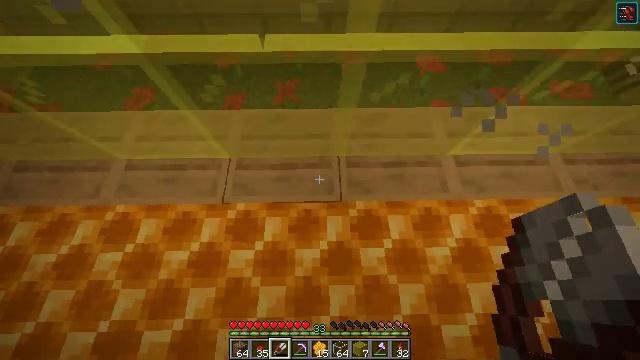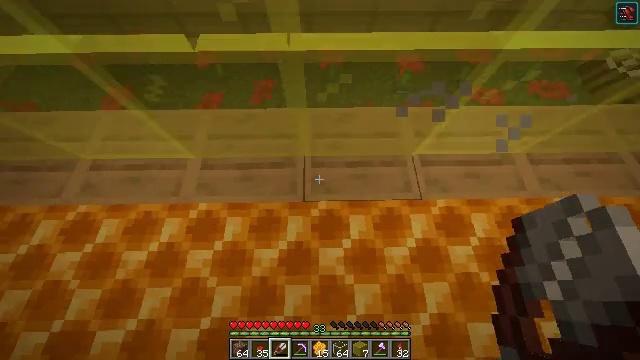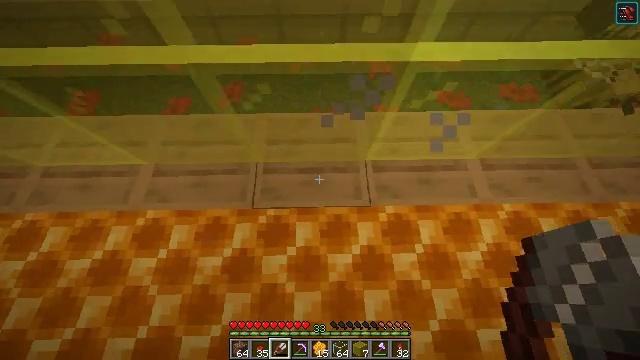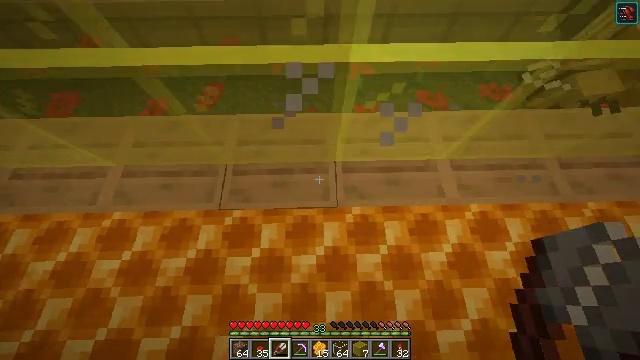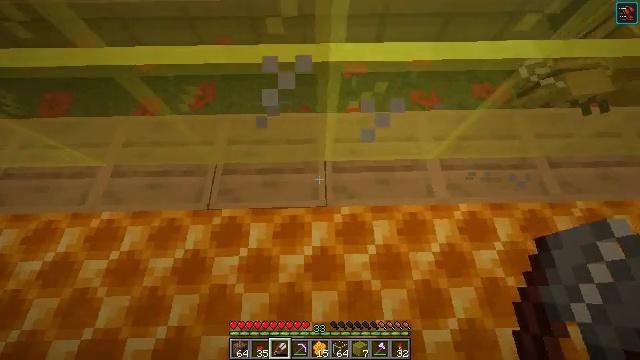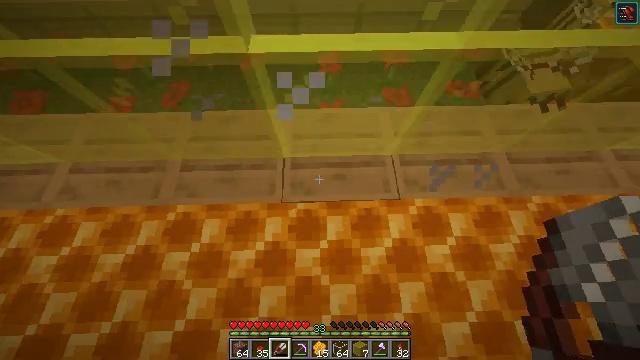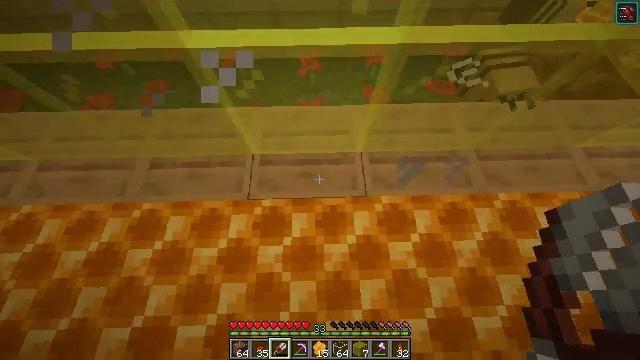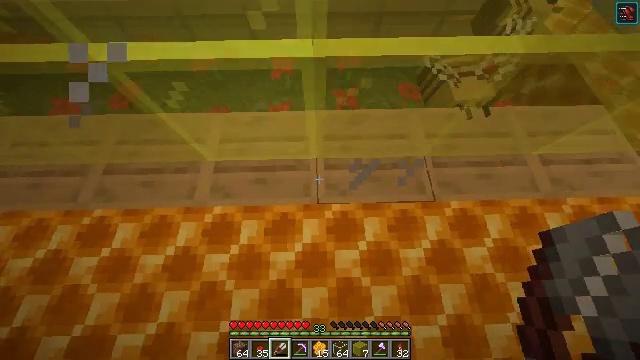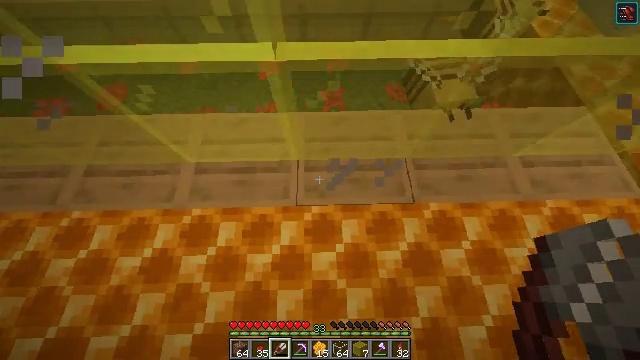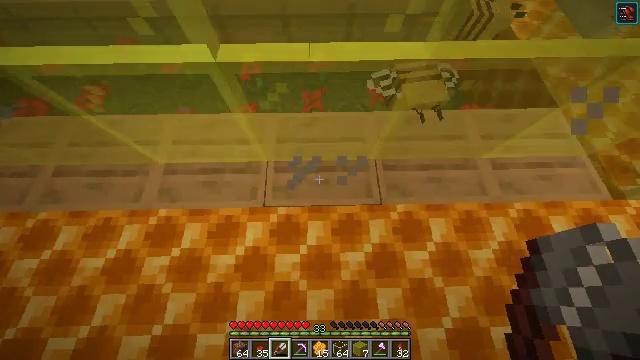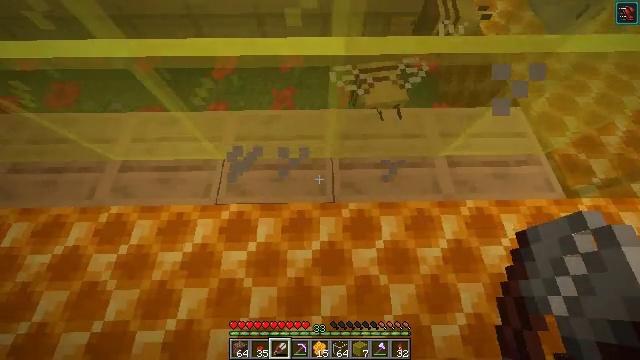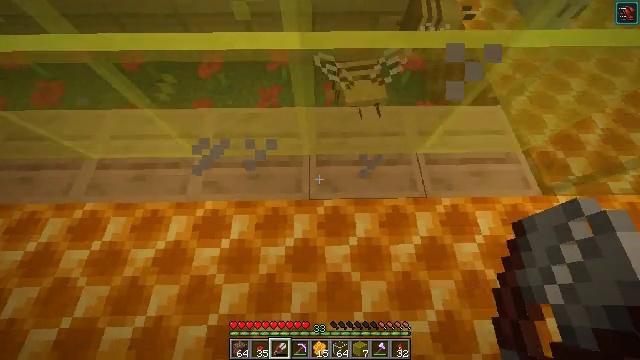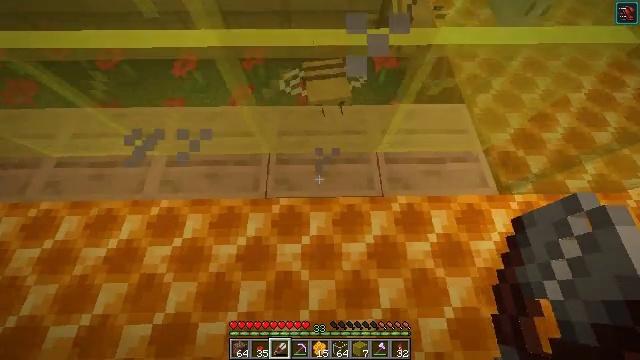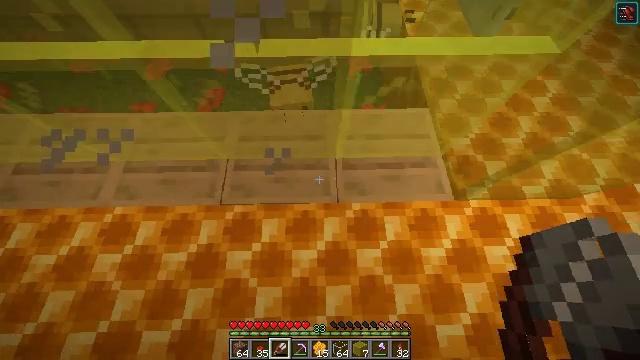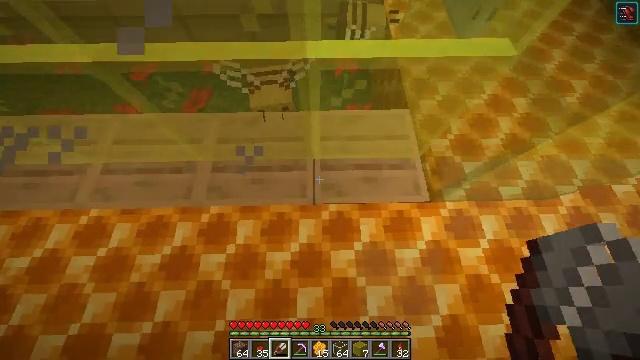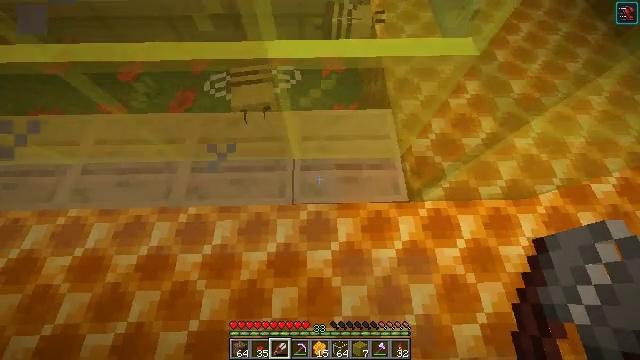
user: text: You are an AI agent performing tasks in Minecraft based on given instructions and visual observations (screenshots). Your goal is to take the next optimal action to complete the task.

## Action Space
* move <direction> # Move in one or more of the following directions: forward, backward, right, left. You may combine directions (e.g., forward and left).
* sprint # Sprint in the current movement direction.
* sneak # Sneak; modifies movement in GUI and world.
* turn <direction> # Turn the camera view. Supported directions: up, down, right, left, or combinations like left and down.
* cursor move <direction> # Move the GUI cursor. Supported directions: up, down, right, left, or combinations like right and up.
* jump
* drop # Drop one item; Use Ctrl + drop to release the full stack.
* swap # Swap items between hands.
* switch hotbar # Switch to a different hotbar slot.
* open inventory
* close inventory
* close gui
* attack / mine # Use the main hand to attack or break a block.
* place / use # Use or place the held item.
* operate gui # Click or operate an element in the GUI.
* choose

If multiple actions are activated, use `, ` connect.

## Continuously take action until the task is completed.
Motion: motion action
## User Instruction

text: Interact with the crafting table to make a honeycomb block from honeycombs.
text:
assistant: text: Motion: move right, use / place
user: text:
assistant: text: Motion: move right, use / place
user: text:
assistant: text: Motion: move right, use / place
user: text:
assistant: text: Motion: move right, use / place
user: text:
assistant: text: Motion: move right, use / place
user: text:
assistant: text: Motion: move right, use / place
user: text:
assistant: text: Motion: move right, use / place
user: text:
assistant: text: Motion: move right, use / place
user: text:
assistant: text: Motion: move right, use / place
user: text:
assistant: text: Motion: move right, use / place
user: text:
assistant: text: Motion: move right, use / place
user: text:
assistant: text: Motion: move right, use / place
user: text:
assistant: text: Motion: move right, use / place
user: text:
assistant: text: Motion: move right, use / place
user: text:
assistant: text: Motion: move right, use / place
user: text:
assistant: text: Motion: move right, use / place
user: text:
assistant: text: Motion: move right, use / place
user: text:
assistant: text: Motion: use / place
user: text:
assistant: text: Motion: no_op
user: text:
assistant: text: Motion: no_op
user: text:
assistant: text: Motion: turn left and up
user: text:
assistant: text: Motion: turn left and up
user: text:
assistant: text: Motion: turn left and up
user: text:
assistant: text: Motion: turn left and up
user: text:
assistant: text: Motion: turn left and up
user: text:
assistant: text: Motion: no_op
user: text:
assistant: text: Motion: no_op
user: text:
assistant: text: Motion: no_op
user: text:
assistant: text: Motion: no_op
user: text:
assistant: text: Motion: no_op